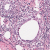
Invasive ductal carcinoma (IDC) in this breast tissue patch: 0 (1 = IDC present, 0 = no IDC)